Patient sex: M
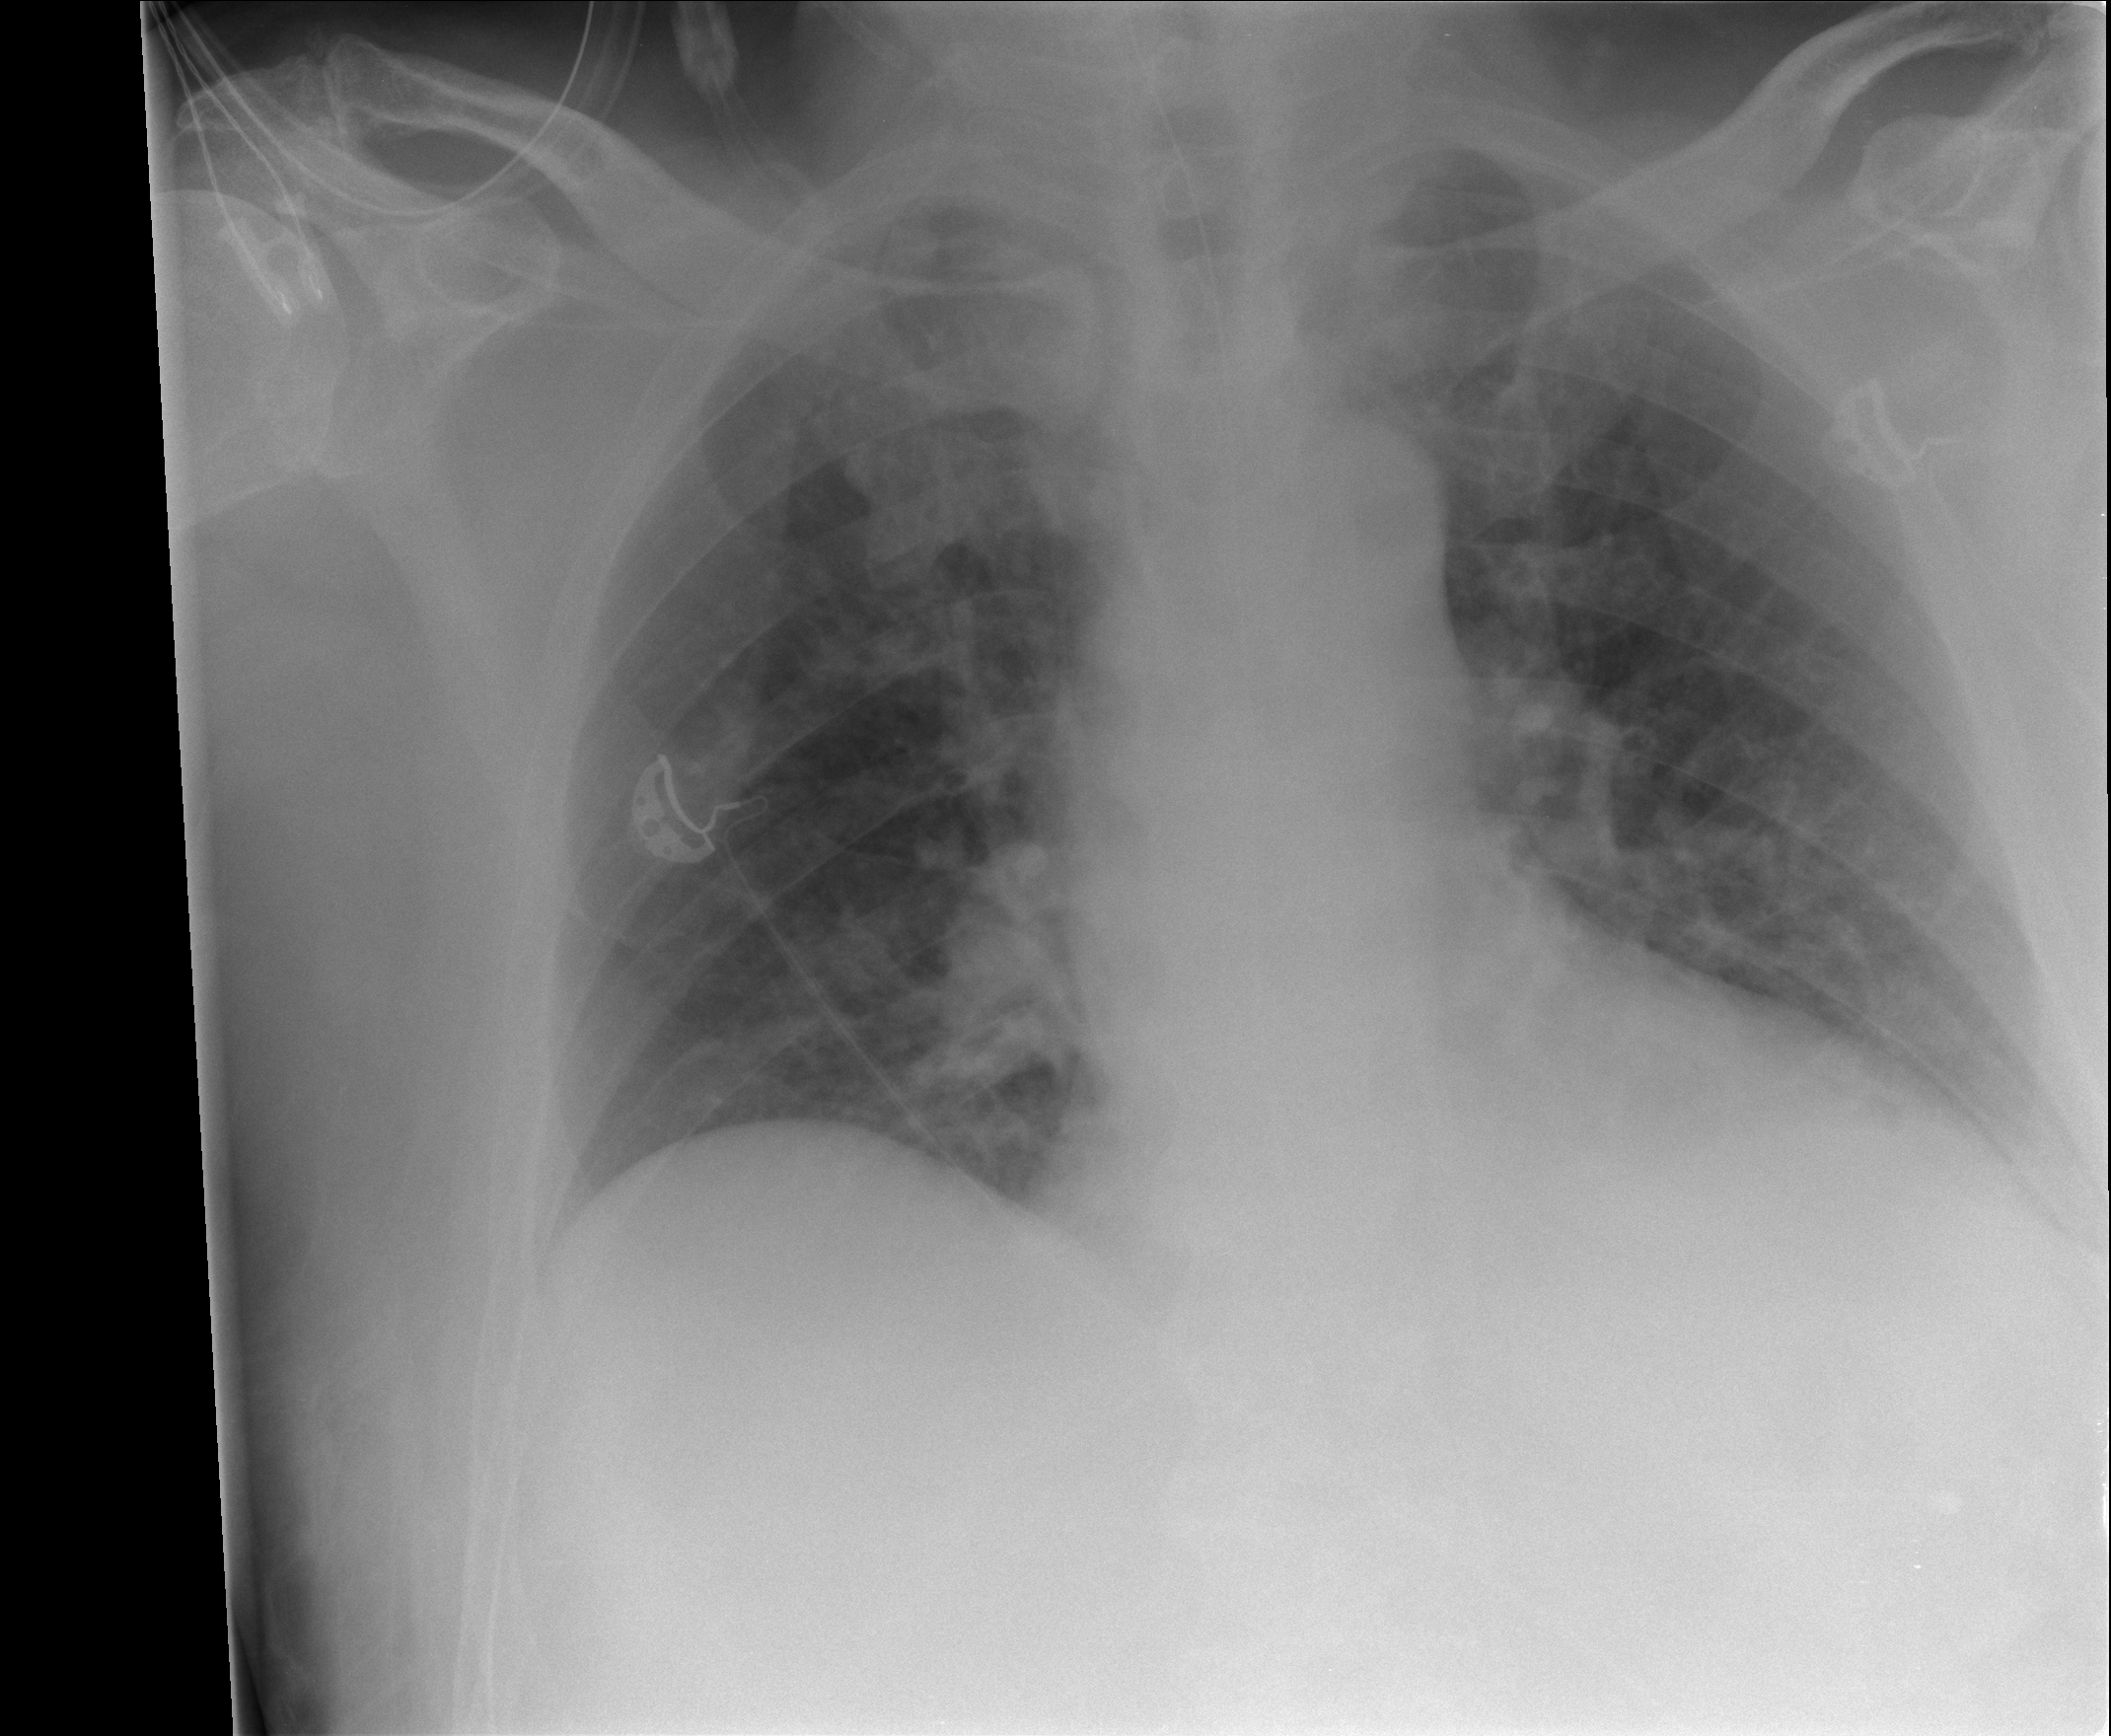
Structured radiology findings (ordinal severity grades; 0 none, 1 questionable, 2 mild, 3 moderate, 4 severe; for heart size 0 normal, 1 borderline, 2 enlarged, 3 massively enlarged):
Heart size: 2
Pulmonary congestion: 2
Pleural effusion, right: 0
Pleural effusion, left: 2
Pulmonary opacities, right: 2
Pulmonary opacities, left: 2
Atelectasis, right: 0
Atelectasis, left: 2